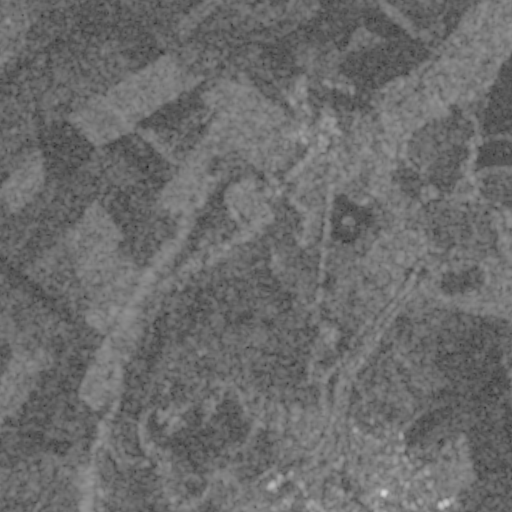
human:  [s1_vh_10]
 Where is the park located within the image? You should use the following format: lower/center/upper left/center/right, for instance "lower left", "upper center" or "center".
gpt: The park is located in the lower right of the image.
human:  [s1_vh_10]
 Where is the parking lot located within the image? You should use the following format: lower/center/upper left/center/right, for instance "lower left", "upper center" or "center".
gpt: The parking lot is located in the lower right of the image.
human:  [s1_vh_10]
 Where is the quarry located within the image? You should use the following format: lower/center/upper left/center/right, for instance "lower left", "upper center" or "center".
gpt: The quarry is located in the center right of the image.
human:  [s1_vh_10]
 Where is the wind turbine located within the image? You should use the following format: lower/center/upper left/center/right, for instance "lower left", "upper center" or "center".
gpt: The wind turbine is located in the upper left of the image.
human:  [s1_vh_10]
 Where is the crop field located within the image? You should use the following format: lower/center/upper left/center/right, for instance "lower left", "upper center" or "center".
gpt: There is no crop field in the image.

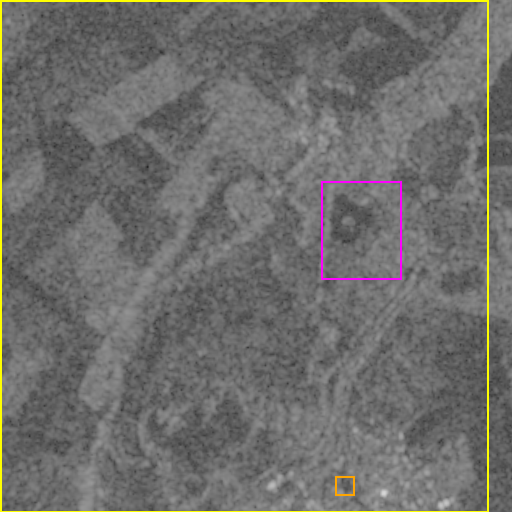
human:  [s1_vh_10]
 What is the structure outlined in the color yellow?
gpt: The structure outlined in yellow is a crop field.
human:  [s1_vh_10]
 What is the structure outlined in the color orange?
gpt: The structure outlined in orange is a park.
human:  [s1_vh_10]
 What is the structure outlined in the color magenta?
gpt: The structure outlined in magenta is a quarry.
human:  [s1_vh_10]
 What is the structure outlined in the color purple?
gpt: There is no purple outline.